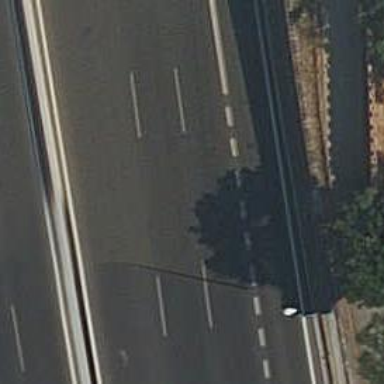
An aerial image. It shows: Asphalt motorway.